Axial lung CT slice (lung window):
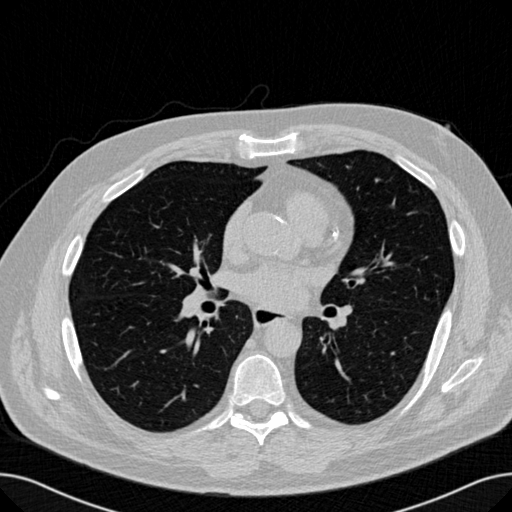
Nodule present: no